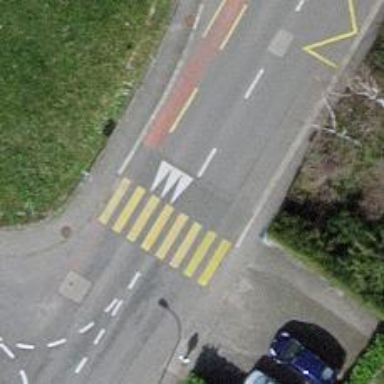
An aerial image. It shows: Traffic hump for calming the traffic.